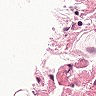
Metastatic tissue present: no